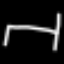
Label: bed